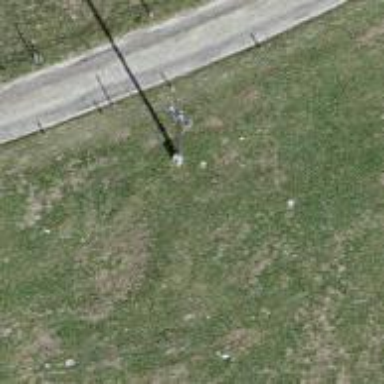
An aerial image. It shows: Power pole.